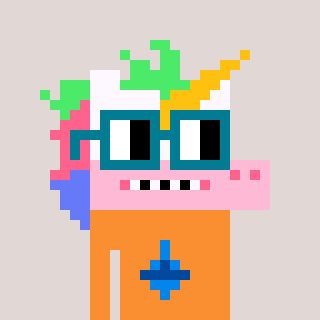
a pixel art character with square dark green glasses, a unicorn-shaped head and a orange-colored body on a warm background